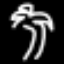
Label: palm tree